Field crop: maize
Growth stage: 2
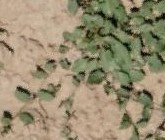
Species: convolvulus